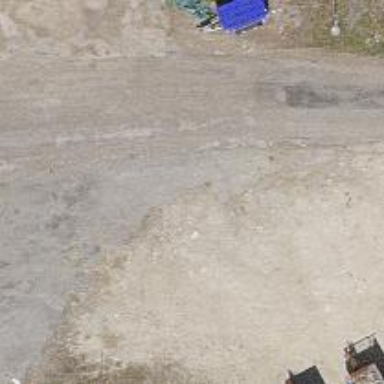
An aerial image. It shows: Parking area.